Question: I have the following problem. I have a div, which surrounds three other div elements.
I want these three div elements to be placed side by side on one line and only average (div 2) to be visible.
I have tryed display: inline and float: left; on these three div's with no luck.
The elements are positioned one below the other, each on a new line. I want these div's to
be on one line. This is shown in the picture. I would appreciate any help.
This is me css code:
'''
html, body{
height: 100%;
}
#linksHolder {
width: 50%;
height: 25%;
margin: 0px auto;
overflow: hidden;
text-align: center;
}
.holderItem {
border: 1px solid red;
width: 99%;
height: 98%;
float: left;
display: inline;
}
'''
<URL>
Best regards.
Average div is div 2 i want div 2 to be visible instead div 1 that is visible in this momment.
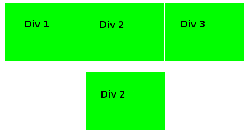
Answer: Does this help?
<URL>
When you set 3 Divs to 99% each it won't fit.
I have set them to 32% (+ border), and set visibility to "hidden"
'''
.holderItem {
border: 1px solid red;
width: 32%;
height: 98%;
float: left;
display: inline-block;
}
.holderItem:first-child { visibility: hidden; }
.holderItem:last-child { visibility: hidden; }
'''
PS: uppps... pretty late